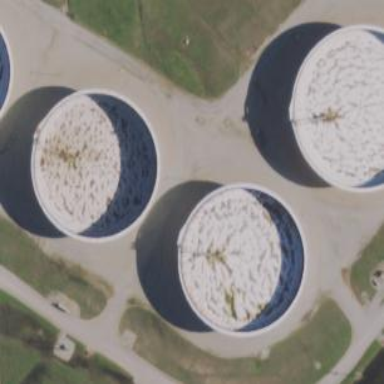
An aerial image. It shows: Storage tank which is man-made.